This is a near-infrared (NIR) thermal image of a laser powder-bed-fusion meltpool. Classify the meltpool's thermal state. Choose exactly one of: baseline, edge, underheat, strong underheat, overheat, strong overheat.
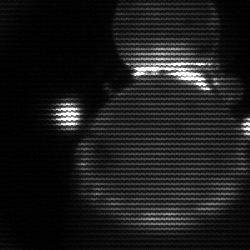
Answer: edge